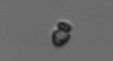
Label: Heterocapsa_rotundata